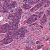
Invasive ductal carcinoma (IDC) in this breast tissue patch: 0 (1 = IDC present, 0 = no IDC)